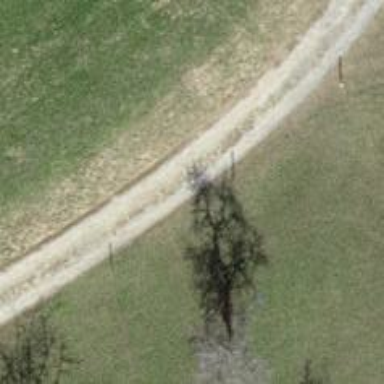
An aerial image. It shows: Unclassified road with grade-3 tracktype.